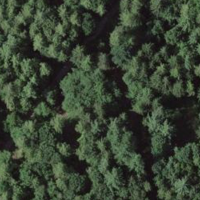
EUNIS habitat code: 44
Species observed at this site:
Symphoricarpos albus